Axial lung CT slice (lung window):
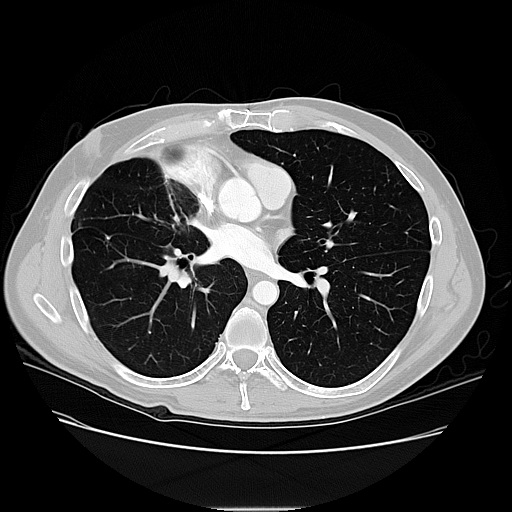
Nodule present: no